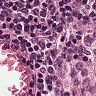
Metastatic tissue present: no